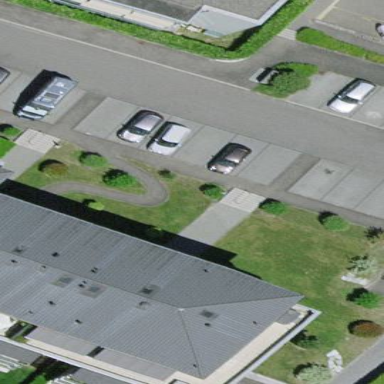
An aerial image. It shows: Street-side parking lot with asphalt surface.